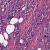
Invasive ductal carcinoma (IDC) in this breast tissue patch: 1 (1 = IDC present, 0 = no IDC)